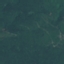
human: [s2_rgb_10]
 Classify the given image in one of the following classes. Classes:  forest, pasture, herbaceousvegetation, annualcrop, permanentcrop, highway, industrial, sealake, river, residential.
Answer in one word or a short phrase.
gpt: Forest